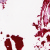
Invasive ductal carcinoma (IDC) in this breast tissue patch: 0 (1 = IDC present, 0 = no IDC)